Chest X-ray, PA view. Patient: 46 years old, sex M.
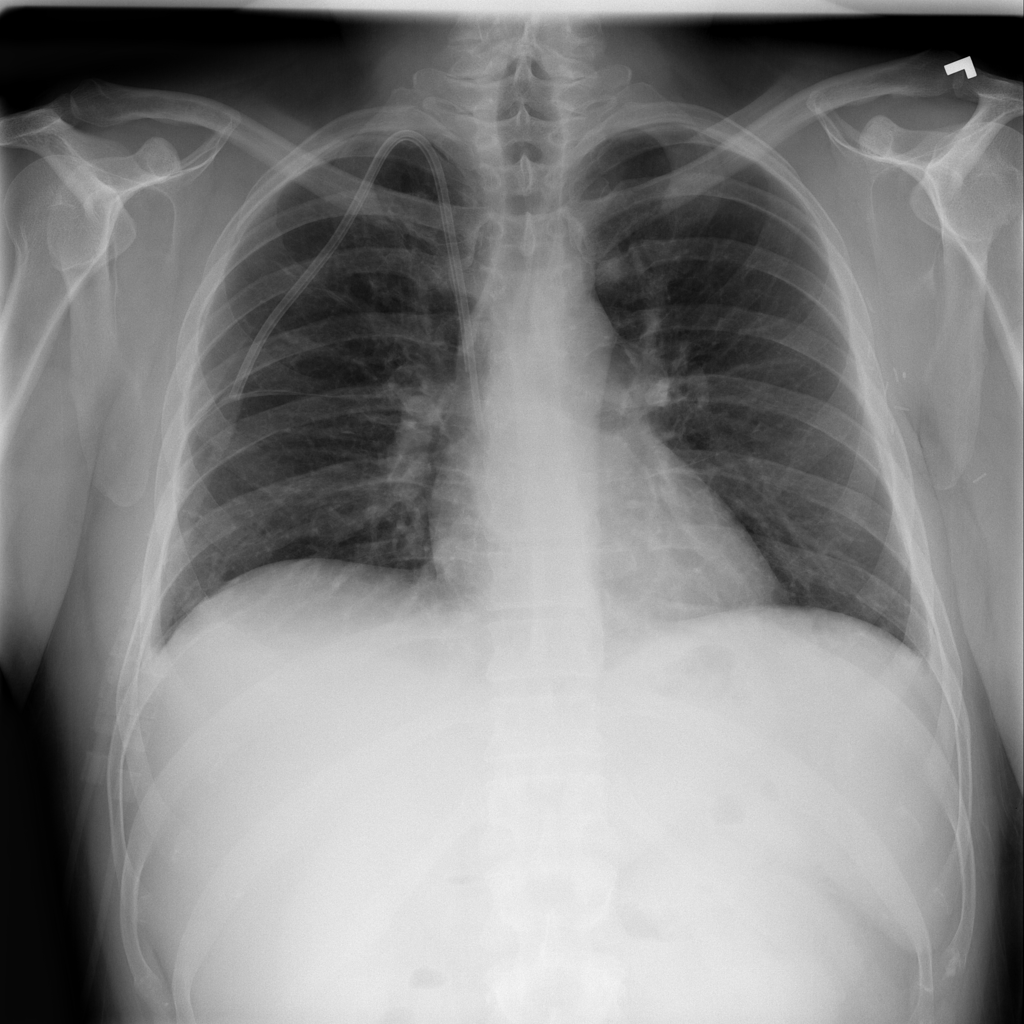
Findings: Effusion